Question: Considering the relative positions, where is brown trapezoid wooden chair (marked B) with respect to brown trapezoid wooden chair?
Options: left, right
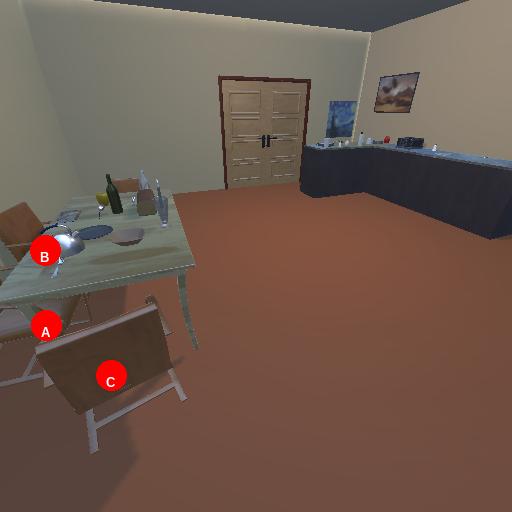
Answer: left